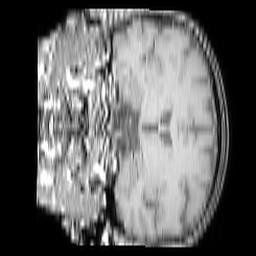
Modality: T1w
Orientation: coronal
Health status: ill
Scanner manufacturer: philips
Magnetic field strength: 3 T
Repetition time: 0.3787 s
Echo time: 0.002908 s